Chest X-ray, PA view. Patient: 29 years old, sex F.
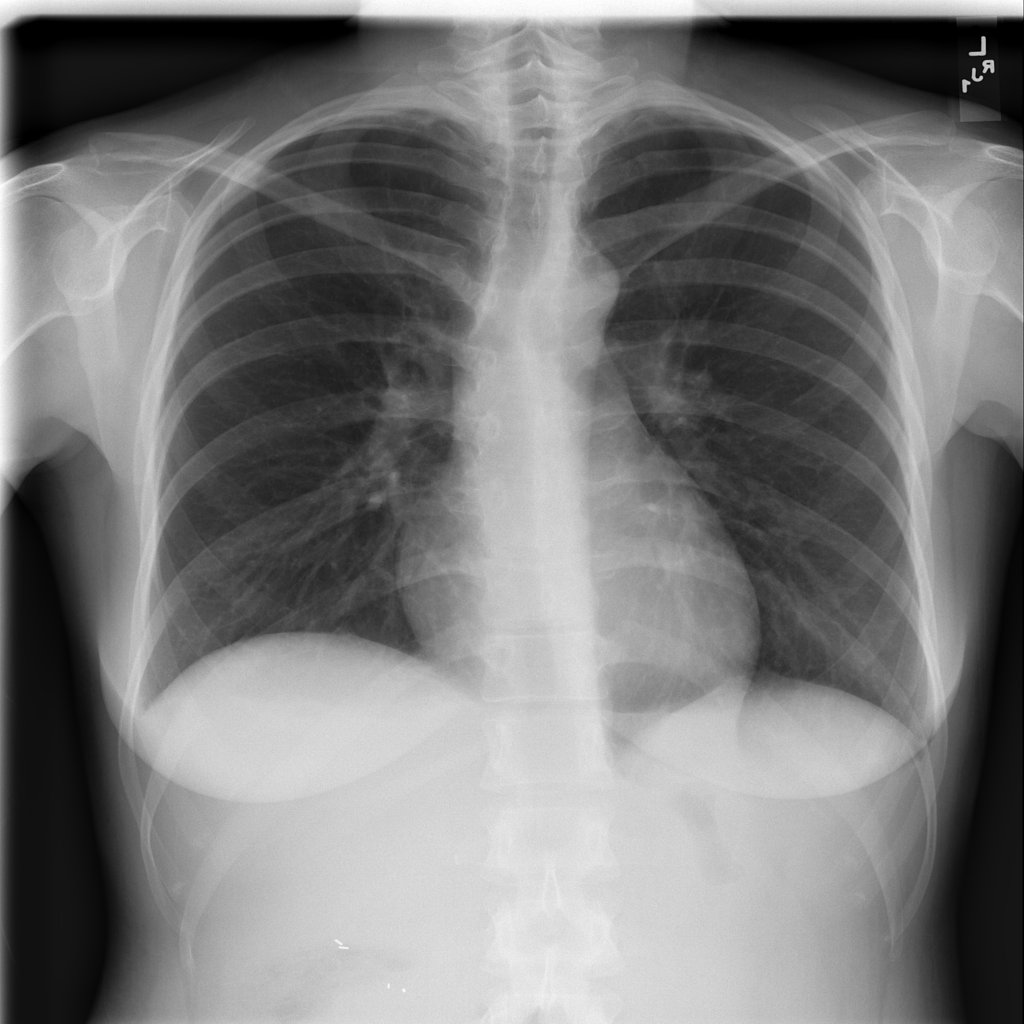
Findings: No Finding